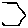
Label: hexagon